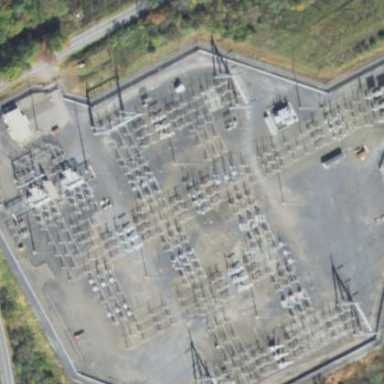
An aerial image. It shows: Power substation with transmission level designation. It is enclosed by fence.